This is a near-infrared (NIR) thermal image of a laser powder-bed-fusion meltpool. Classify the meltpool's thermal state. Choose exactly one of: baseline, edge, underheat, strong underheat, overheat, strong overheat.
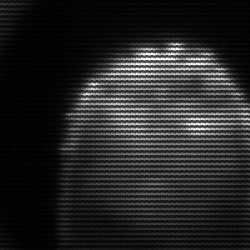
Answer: edge